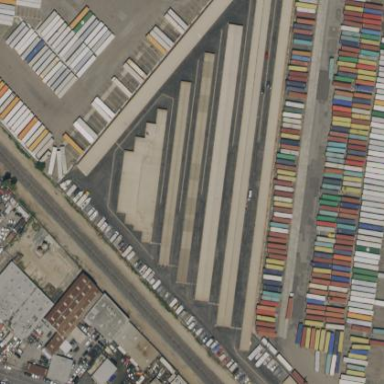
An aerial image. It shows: Storage rental shop.